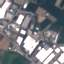
Land use / land cover: Industrial